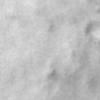
Label: no_change